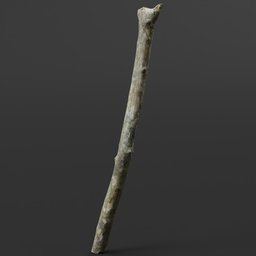
Label: nature